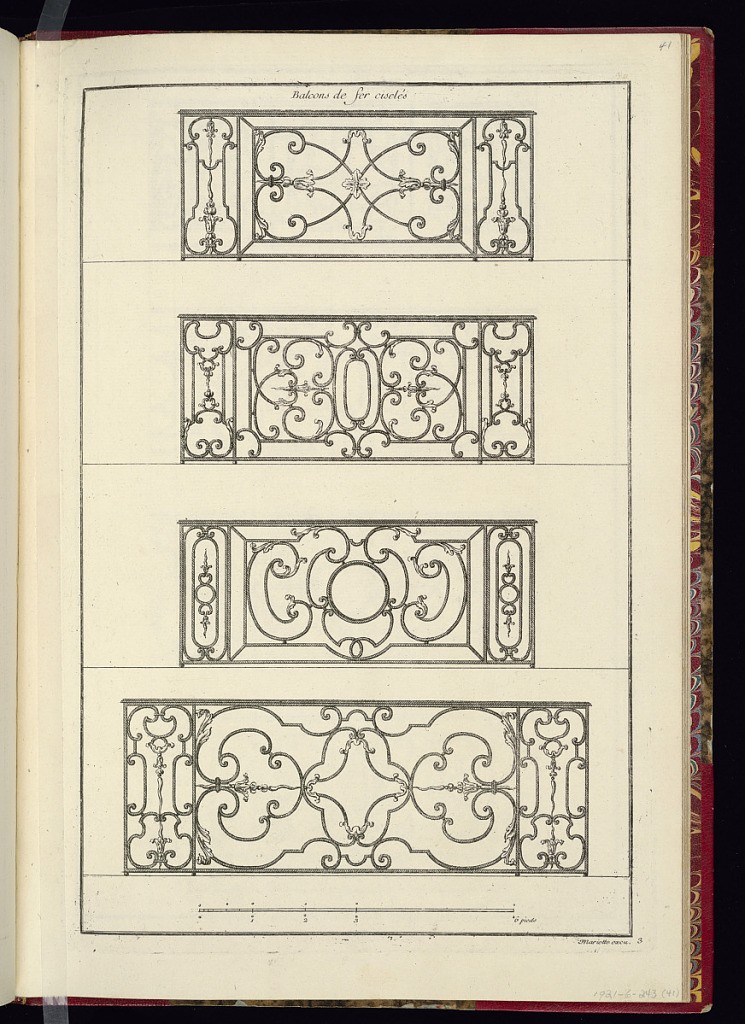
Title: Balcons de fer ciselés
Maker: Jean Mariette, French, 1660–1742
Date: c. 1737
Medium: Etching and engraving on paper
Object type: Print
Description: Four vertically stacked designs for balcony grates made of iron. The metalwork design is open, and features scrolling bars and leaves. There is a scale bar of "6 pieds" at the bottom of the plate. The plate is numbered but not signed.